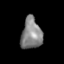
Tissue: lung
Cell type: Epithelial cells
Senescence score: 0.2119
Nuclear area (px): 631
Mean DAPI intensity: 131.834